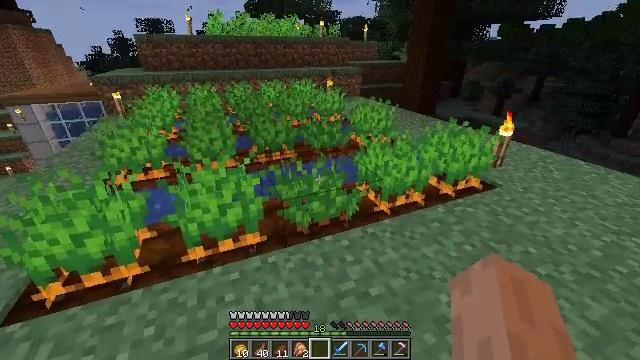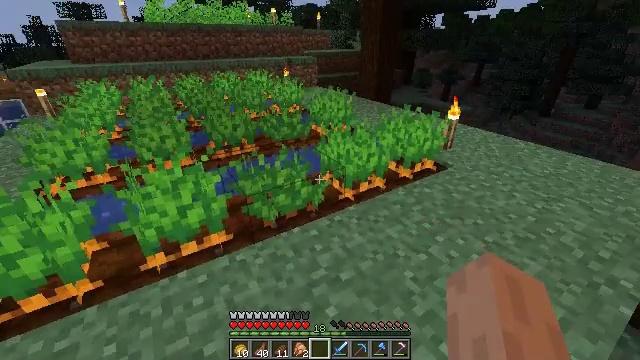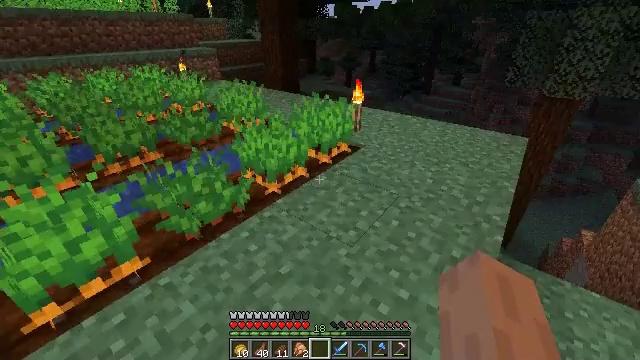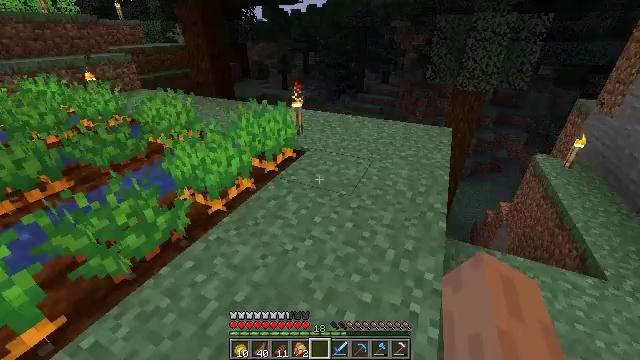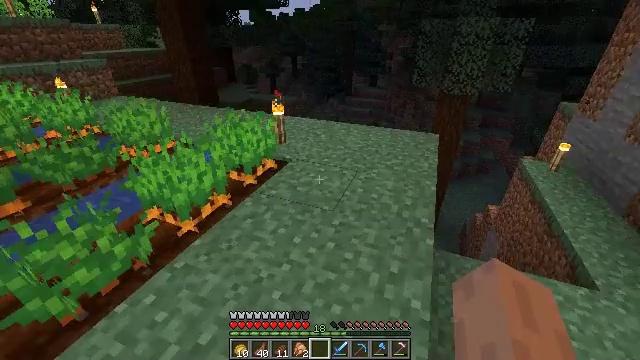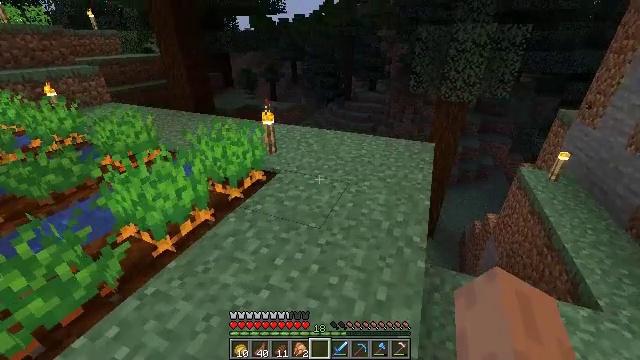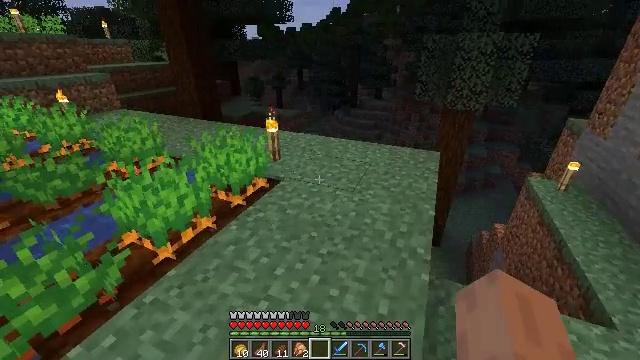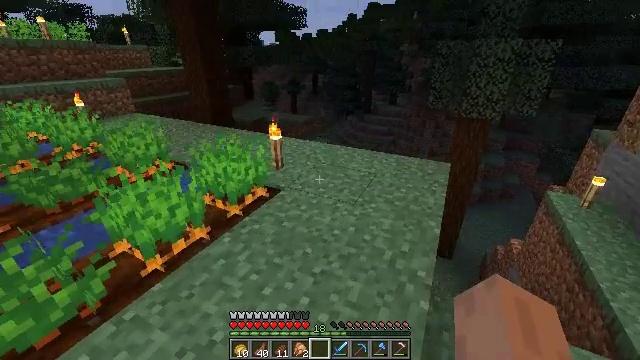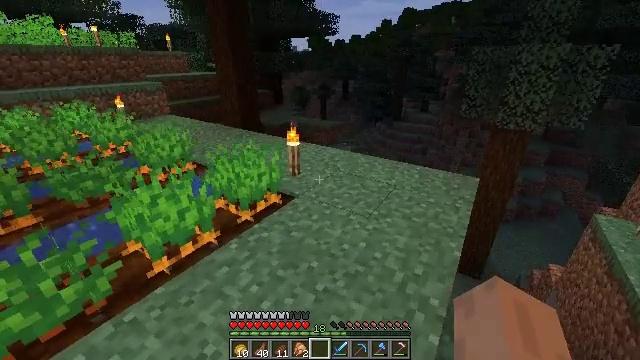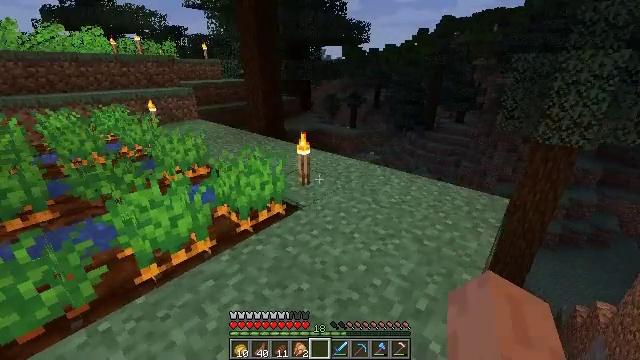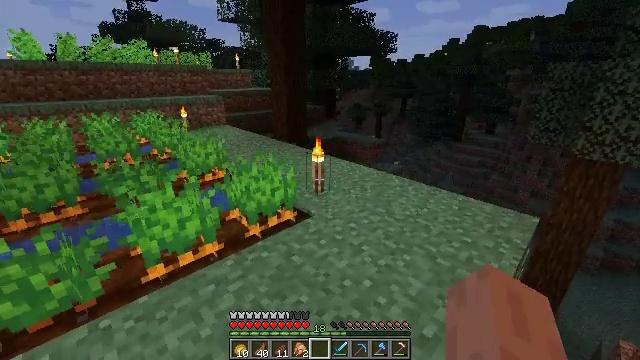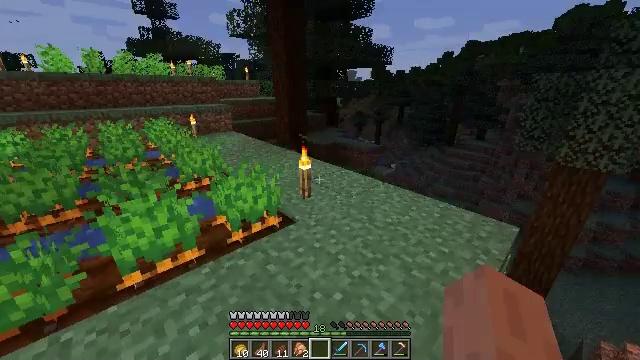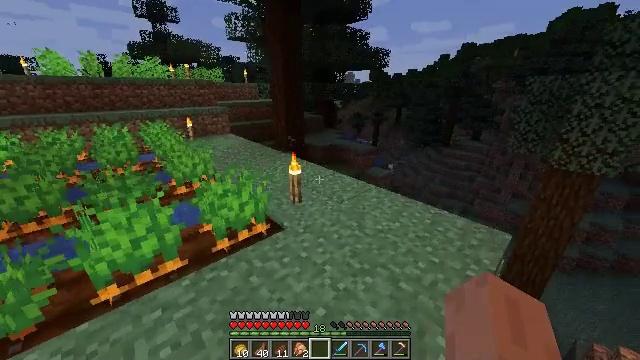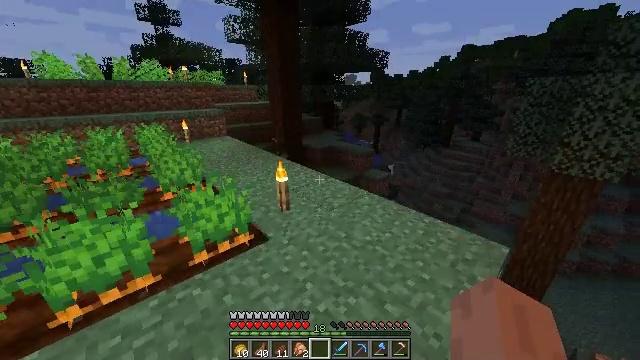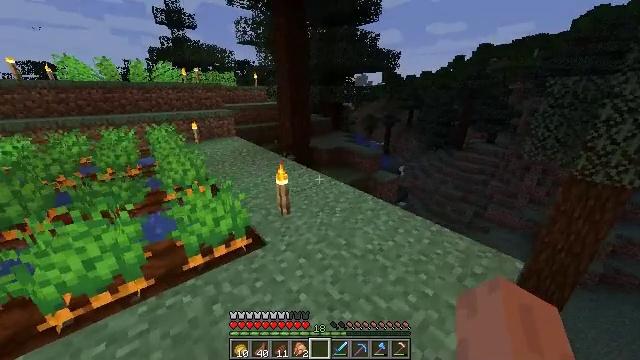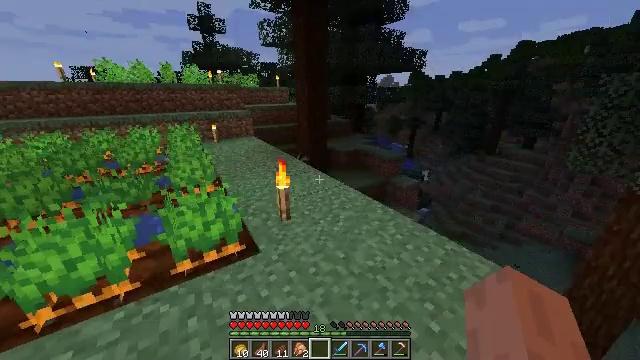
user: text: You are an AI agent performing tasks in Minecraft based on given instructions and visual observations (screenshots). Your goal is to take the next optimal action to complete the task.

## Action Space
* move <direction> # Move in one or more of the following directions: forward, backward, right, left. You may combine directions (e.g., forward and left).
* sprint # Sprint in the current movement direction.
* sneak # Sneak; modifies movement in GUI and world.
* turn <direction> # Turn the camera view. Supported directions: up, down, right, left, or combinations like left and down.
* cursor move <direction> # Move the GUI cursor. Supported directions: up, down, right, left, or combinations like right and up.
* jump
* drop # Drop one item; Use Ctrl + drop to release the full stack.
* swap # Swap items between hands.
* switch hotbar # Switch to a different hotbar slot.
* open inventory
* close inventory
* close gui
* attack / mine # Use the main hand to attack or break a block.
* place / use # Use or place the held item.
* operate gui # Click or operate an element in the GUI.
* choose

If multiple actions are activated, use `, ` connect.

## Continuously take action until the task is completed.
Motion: motion action
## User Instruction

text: Retrieve carrots by attacking the plant.
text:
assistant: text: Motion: turn right and down
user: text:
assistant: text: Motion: move forward, turn right and down
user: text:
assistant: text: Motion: move forward and move right, turn right
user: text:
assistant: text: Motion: move forward and move right, turn right
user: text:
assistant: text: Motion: move forward and move right, turn up
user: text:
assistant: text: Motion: move forward and move right, turn left and up
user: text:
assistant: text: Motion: move forward and move right, turn left and up
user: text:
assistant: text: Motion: move forward and move right, turn left and up
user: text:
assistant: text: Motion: move forward and move right, sprint, turn left and up
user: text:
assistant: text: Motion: move forward and move right, sprint, turn left and up
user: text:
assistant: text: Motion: move forward and move right, sprint, turn left
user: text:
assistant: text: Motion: move forward and move right, sprint
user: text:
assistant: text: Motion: move forward and move right, sprint
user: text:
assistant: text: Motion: move forward and move right, sprint, turn left
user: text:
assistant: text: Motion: move forward and move right, sprint, turn left
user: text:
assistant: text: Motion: move forward and move right, sprint, turn left
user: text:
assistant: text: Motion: move forward and move right, sprint, turn left
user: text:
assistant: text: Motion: move forward and move right, sprint, turn left
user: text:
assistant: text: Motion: move forward and move right, sprint, turn left
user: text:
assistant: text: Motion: move forward and move right, sprint, turn left
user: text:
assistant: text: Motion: move forward and move right, sprint
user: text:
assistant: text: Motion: move forward and move right, sprint
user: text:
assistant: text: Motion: move forward and move right, sprint
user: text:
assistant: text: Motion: move forward, sprint
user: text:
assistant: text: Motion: move forward
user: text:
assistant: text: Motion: move forward
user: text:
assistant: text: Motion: move forward
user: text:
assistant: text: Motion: move forward
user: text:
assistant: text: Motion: move forward
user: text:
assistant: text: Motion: move forward